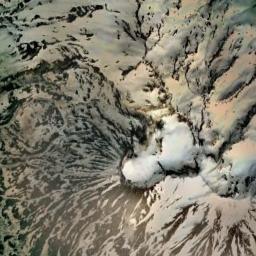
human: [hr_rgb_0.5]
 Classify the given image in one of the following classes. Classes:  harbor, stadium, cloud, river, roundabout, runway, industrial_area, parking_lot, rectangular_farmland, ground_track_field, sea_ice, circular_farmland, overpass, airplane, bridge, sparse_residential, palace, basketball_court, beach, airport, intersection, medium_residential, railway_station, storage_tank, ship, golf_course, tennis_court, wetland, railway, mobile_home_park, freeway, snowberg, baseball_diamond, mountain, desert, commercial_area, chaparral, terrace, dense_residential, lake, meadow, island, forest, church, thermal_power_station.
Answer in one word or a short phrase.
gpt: snowberg